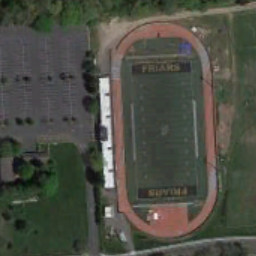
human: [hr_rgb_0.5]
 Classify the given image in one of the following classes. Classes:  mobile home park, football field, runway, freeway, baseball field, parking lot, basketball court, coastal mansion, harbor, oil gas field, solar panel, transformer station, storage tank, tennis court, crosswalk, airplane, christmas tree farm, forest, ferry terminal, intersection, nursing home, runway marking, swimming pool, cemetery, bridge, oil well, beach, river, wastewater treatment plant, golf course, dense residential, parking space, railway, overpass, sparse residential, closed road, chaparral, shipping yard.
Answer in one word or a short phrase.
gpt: football field